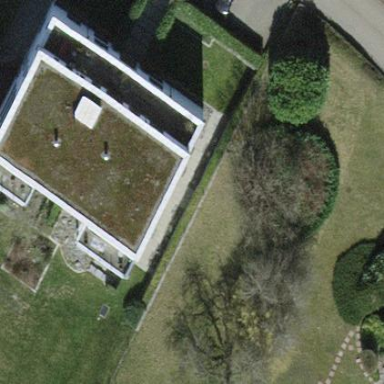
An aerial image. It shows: Flat-roofed apartment building.